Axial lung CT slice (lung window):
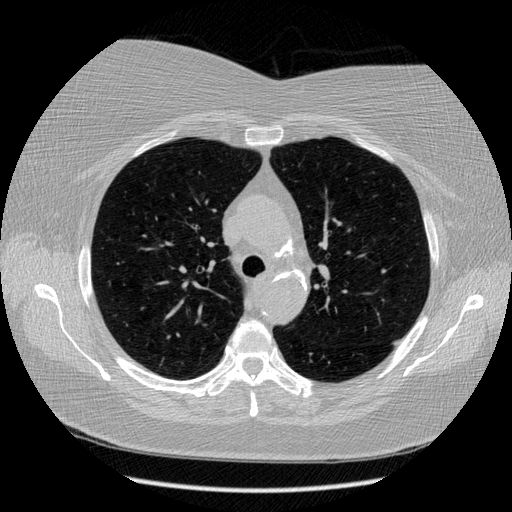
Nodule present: no